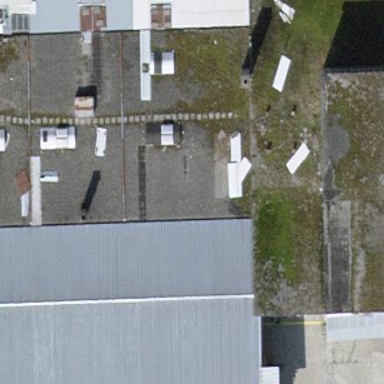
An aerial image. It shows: Industrial building.